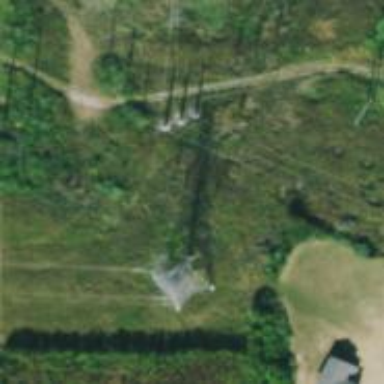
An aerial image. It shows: Triple tower power pole.